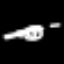
Label: donut